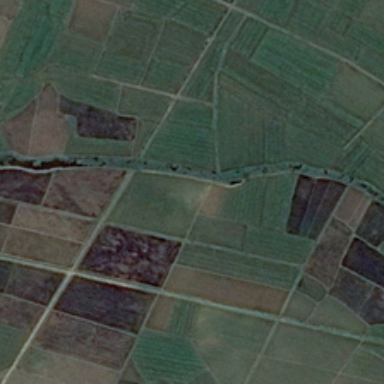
Many green farmlands are in two sides of small river .